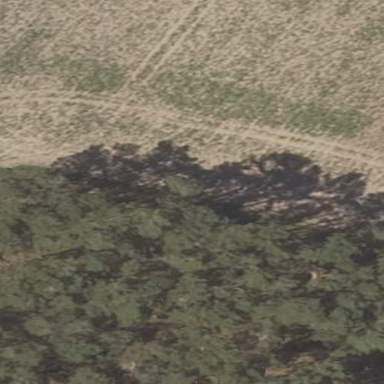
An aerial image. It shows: Forest area.